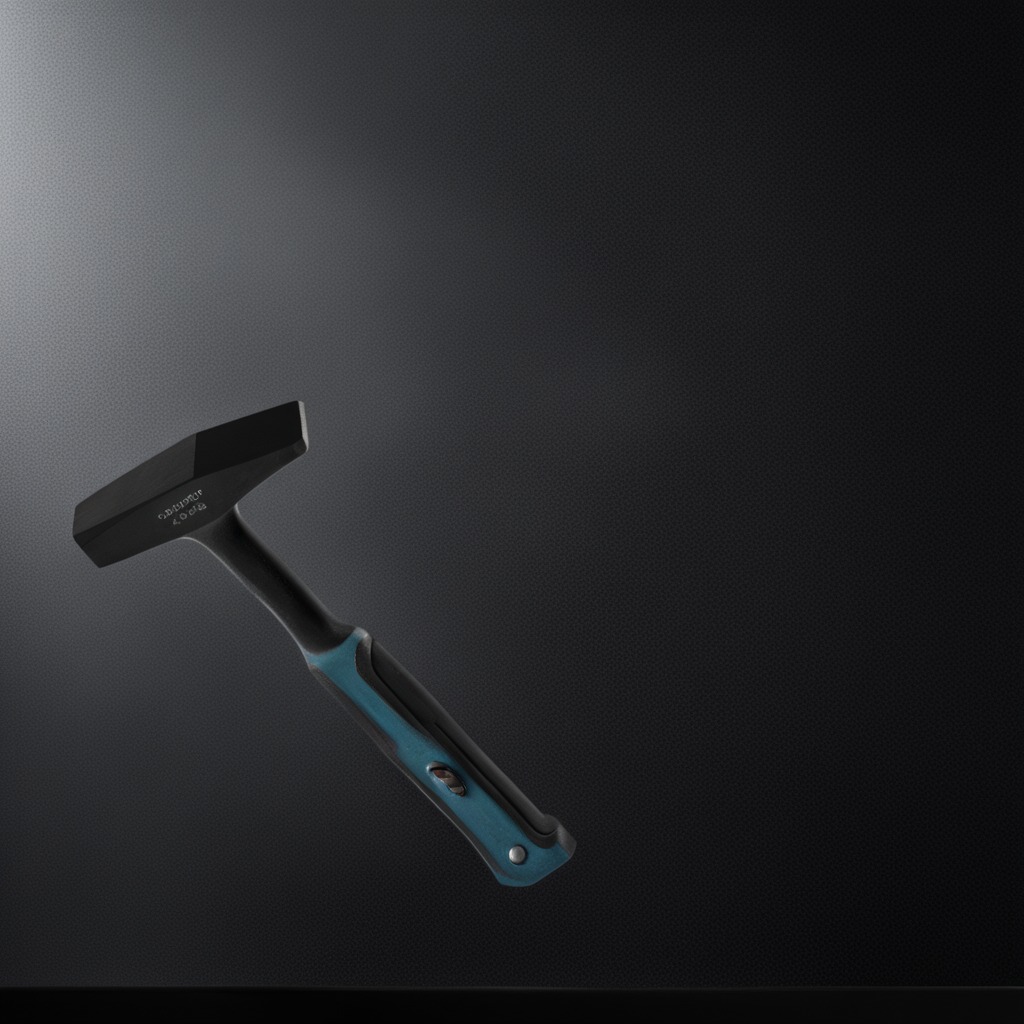
A hammer lies on the granite tabletop beneath the black rubber mat.